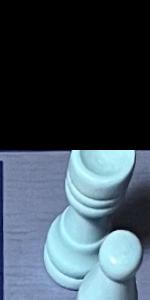
Label: Rook_White